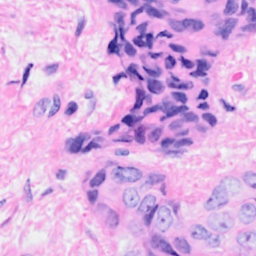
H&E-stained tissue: Breast